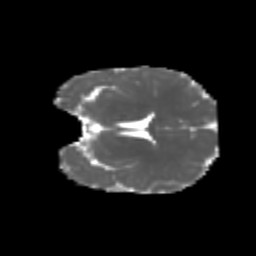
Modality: MD
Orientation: coronal
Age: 6
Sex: female
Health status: healthy